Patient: sex F, age 58
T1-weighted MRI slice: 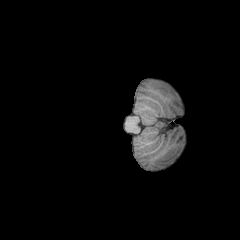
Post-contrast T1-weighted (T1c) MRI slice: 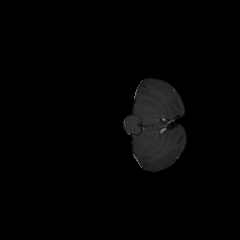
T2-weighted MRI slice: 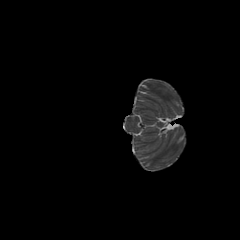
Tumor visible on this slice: no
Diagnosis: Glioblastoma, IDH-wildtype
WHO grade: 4